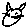
Label: cat